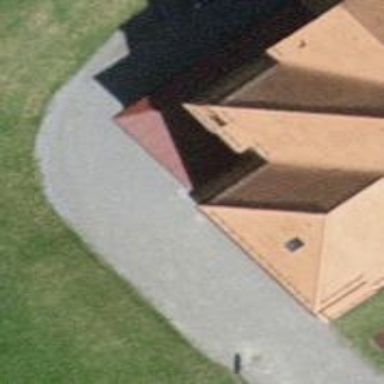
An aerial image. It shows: Paved driveway serving as service road.